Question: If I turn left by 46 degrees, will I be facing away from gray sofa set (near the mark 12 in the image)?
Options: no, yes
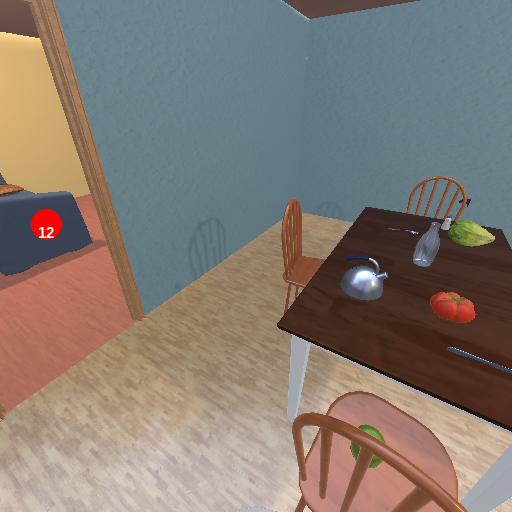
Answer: no